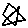
Label: star